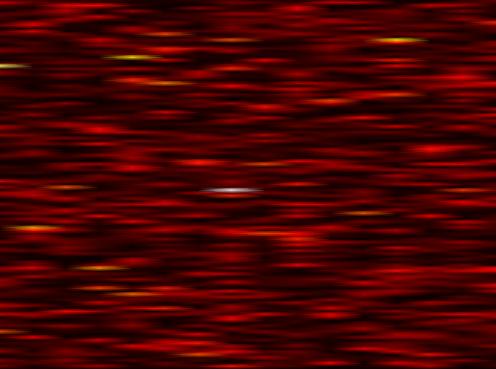
Label: OFDM